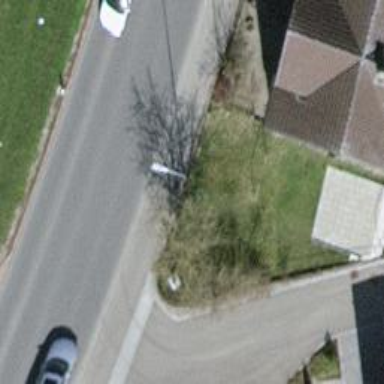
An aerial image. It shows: Historic wayside cross.